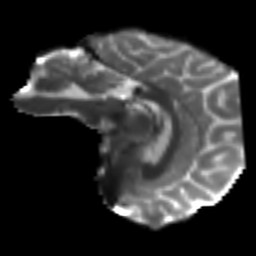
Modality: T2w
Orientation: sagittal
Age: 23
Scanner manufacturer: siemens
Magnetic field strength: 3 T
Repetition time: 4.52 s
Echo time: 0.084 s